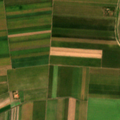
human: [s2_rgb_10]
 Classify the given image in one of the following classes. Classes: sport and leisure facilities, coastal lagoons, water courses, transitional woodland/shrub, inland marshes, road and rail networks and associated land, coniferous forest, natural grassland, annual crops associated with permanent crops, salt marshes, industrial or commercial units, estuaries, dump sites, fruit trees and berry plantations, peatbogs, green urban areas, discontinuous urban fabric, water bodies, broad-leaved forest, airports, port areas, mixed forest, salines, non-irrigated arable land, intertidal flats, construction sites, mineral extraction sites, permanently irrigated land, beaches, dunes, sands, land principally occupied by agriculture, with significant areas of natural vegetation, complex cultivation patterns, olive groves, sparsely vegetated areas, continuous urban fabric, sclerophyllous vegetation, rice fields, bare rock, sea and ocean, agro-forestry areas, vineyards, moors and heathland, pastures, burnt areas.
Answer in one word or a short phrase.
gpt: non-irrigated arable land